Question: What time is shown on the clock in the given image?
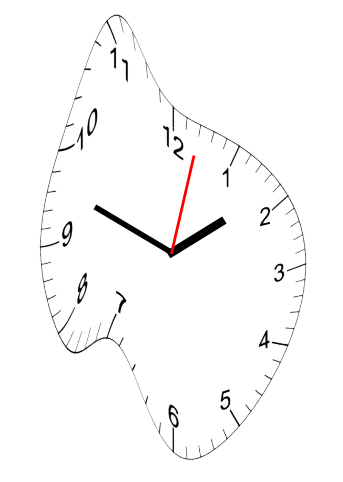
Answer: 01:48:02